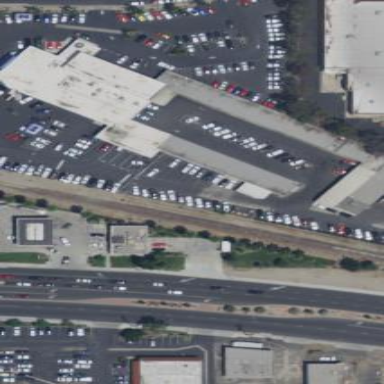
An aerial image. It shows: Retail building housing car dealership and repair service.